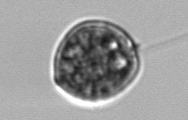
Label: Prorocentrum